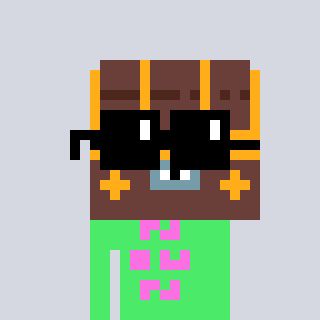
a pixel art character with square black sunglasses, a treasure chest-shaped head and a teal-colored body on a cool background